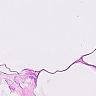
Metastatic tissue present: no